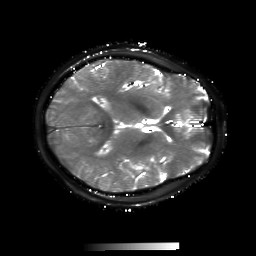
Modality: T2starmap
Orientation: axial
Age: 46
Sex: female
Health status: ill